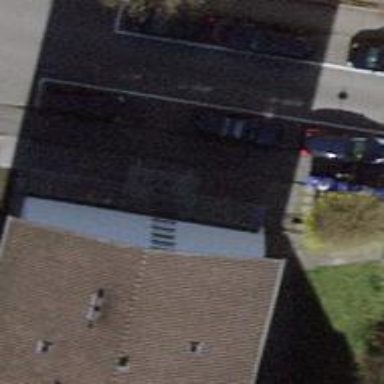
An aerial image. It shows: Bicycle parking area.